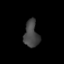
Tissue: prostate
Cell type: T cells
Senescence score: 0.2689
Nuclear area (px): 379
Mean DAPI intensity: 68.412